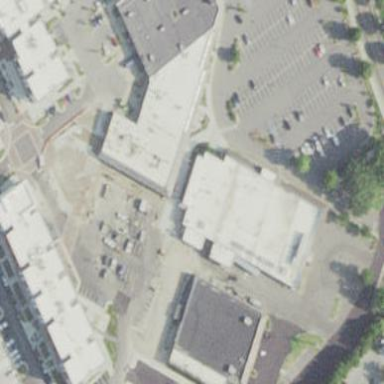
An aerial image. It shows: Commercial building.